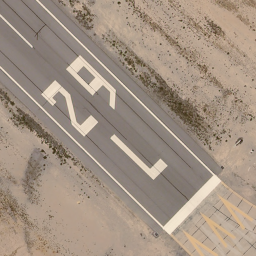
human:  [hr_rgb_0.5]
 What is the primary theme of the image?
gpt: runway